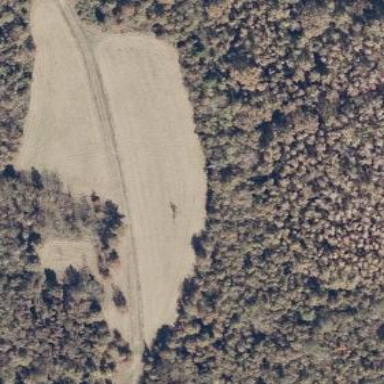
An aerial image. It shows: Wildlife opening within meadow area.